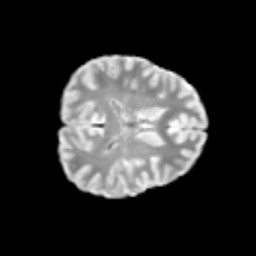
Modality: T2w
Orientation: axial
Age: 11
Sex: male
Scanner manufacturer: siemens
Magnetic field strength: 3 T
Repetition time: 3.8 s
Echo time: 0.07 s